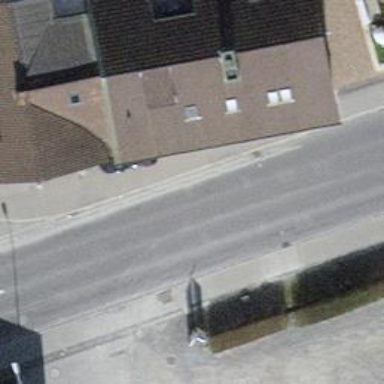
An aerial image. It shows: Bus stop with platform for public transport.